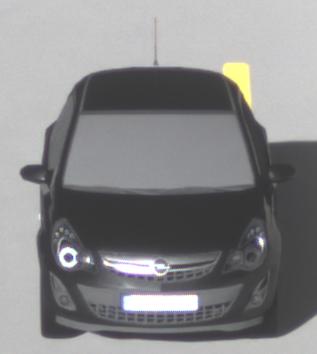
Make: Opel
Model: Corsa 1.2
Detailed model: Corsa (D)
Model produced from: 2011/01
Model produced until: 2014/08
Doors: 3
Color: black
Road condition: dry road
Daytime: morning or afternoon
Contrast: high contrast